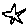
Label: star